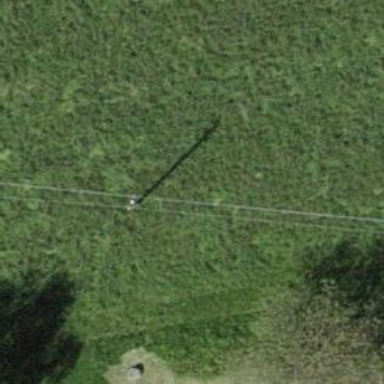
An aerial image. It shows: Minor power line with three cables.